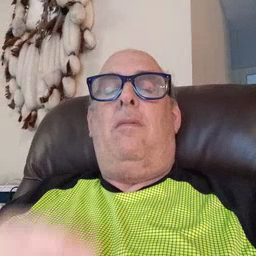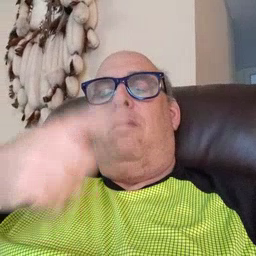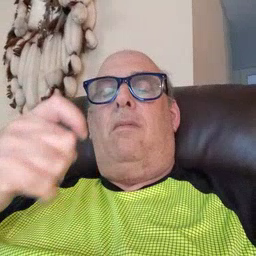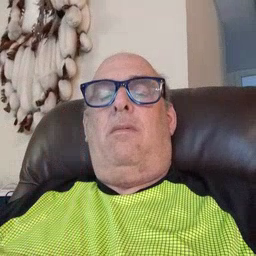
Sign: fast